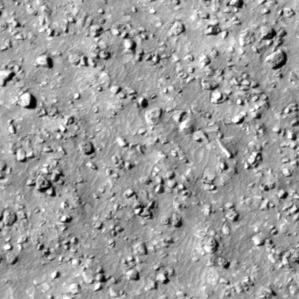
Label: non_frost